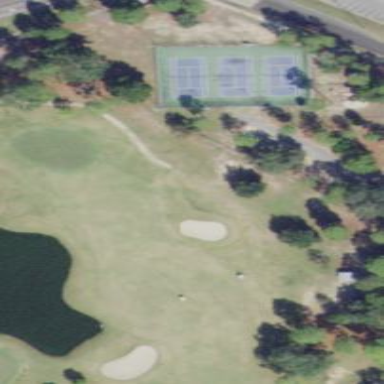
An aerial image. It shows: Lush grass fairway on golf course.